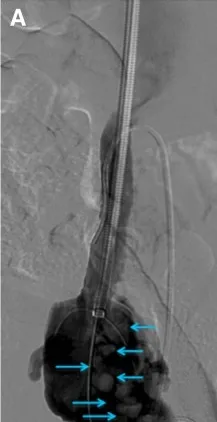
Diagnostic phlebography via trans-femoral of the right gonadal vein shows (a) multiple thrombi (arrows).
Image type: radiology (x_ray)